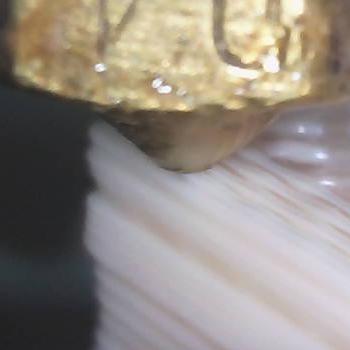
Flow rate: 49%